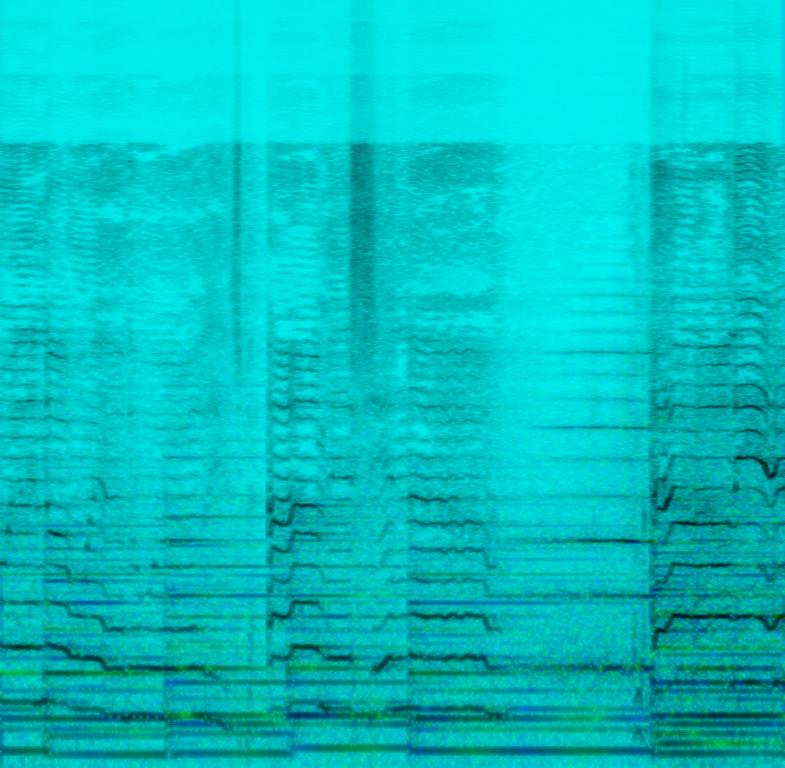
This slow song features a male voice singing the main melody at a comfortable pitch. The tone of the voice is emotional. This is accompanied by a bass playing the root notes of the chords. After one line, a synth swell is played. A piano plays the backing chords. The mood of this song is sad. This song can be played in a sad scene in a movie.